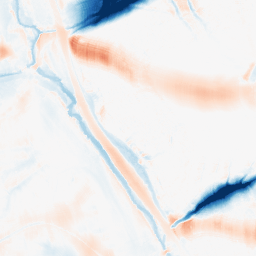
Category: morphological
Decomposition family: morphological_ellipse
Decomposition parameters: operation: average
width: 50
height: 30
Upsampling method: lanczos
Upsampling parameters: scale: 8
Upsampling scale: 8